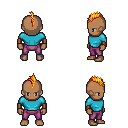
a pixel art fantasy rpg character, male body template, human, dark skin, teal long-sleeve shirt, magenta pants, light blonde mohawk hairstyle, leather bracers, four views (front, back, left, right), 2x2 character sprite sheet, small pixel art, hard edges, no anti-aliasing